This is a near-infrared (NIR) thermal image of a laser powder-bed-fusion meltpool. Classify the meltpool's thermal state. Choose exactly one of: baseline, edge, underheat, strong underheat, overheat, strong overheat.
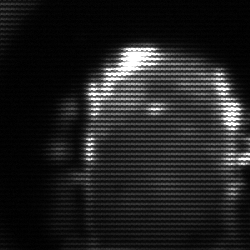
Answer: baseline